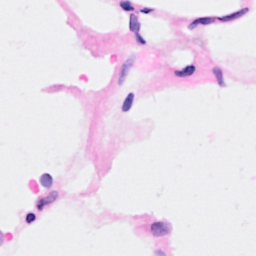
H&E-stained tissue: Breast